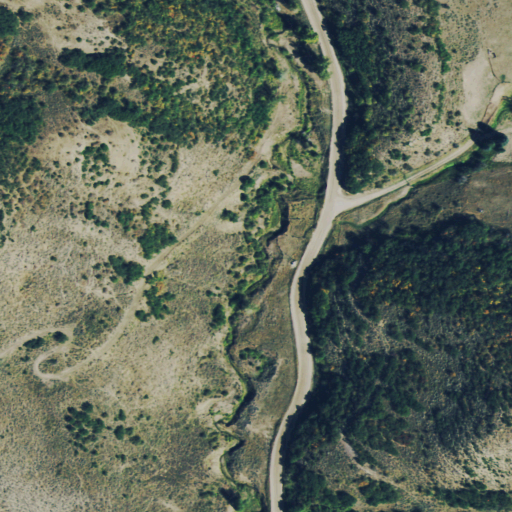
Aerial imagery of valley in Colorado named Meadow Gulch containing shrub, deciduous forest, open development, and woody wetlands